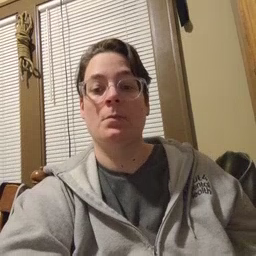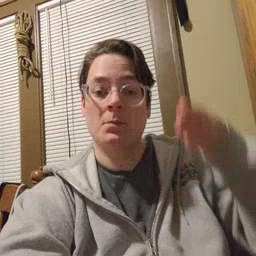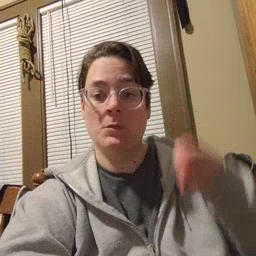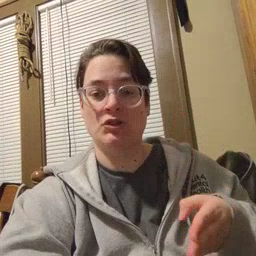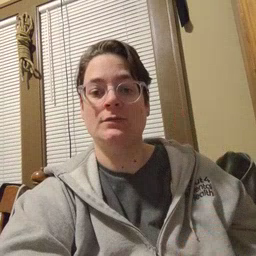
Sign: person